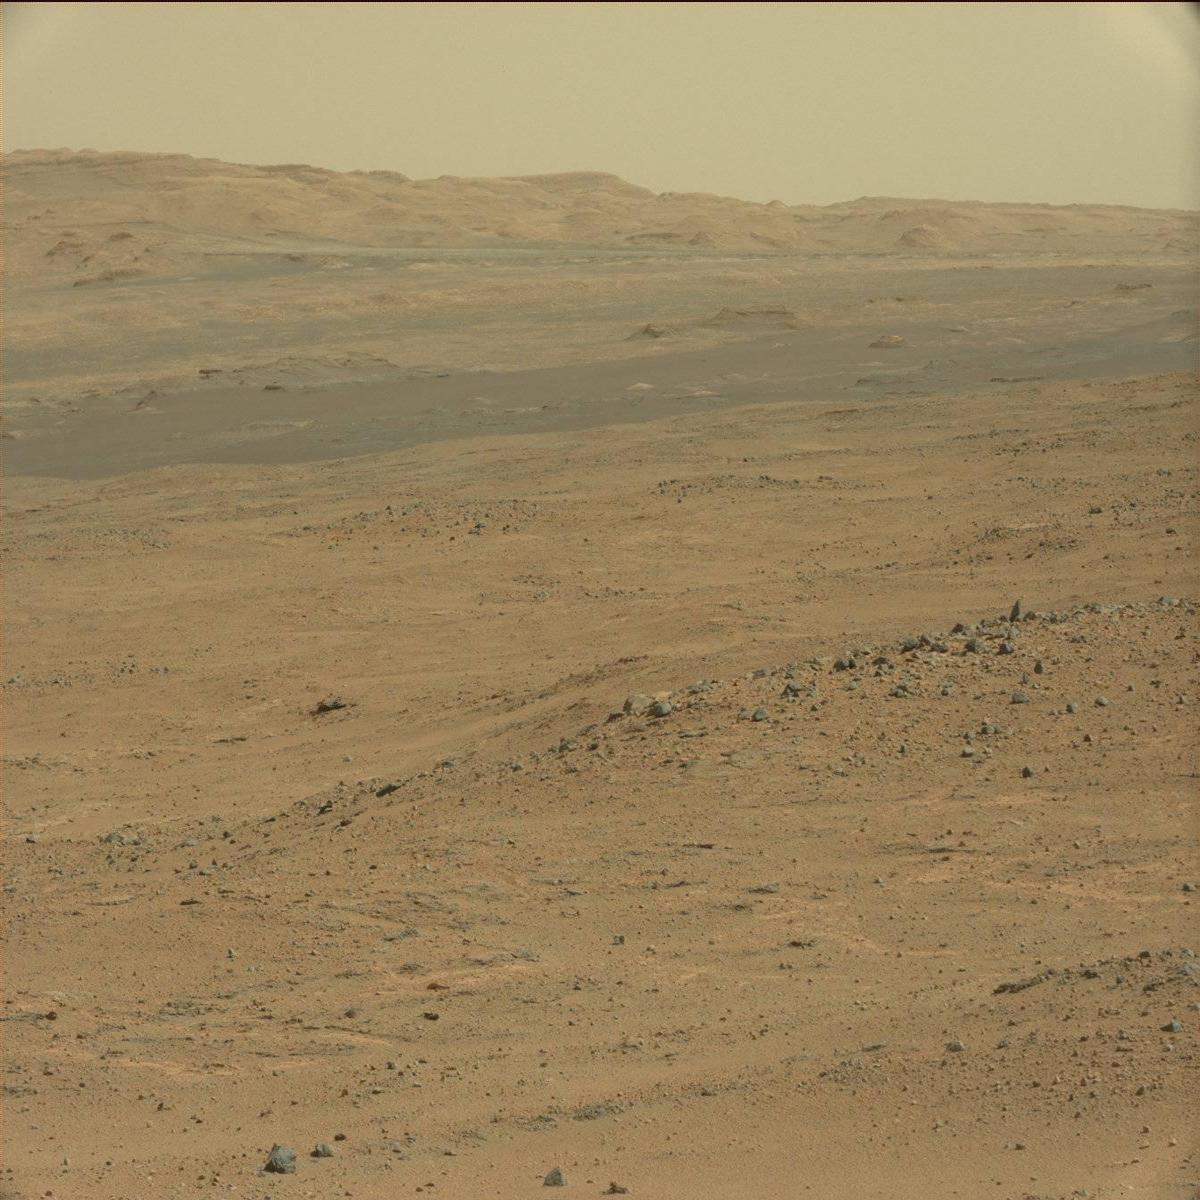
Terrain classes present: Bedrock, Ridge, Rock, Sand / Soil, Sky